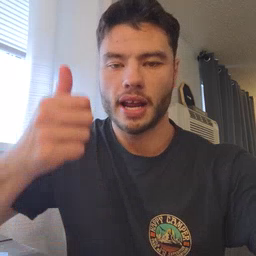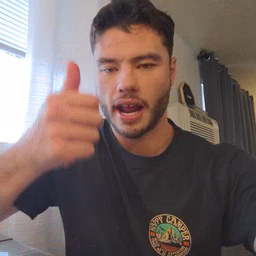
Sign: every